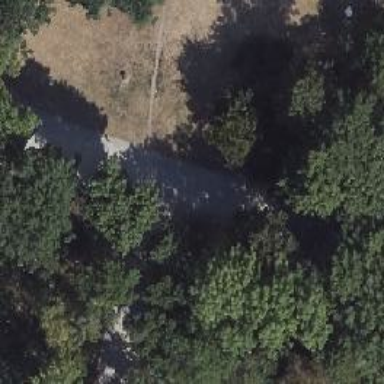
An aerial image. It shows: Deciduous broadleaved tree in park.